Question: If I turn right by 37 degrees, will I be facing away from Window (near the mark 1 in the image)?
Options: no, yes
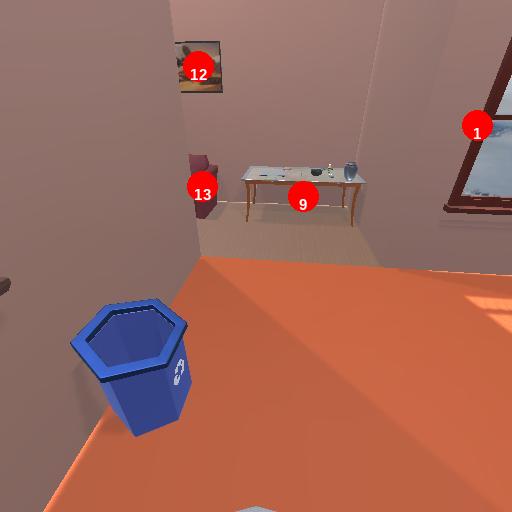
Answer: no